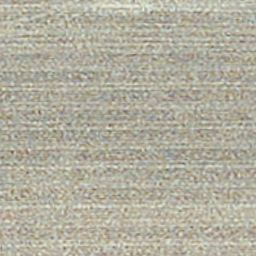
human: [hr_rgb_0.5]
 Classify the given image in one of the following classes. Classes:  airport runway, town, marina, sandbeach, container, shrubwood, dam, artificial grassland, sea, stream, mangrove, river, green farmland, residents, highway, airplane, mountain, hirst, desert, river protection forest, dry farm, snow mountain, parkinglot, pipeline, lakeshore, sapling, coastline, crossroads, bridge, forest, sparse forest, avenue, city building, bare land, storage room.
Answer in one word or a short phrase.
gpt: dry farm